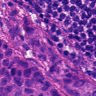
Metastatic tissue present: yes